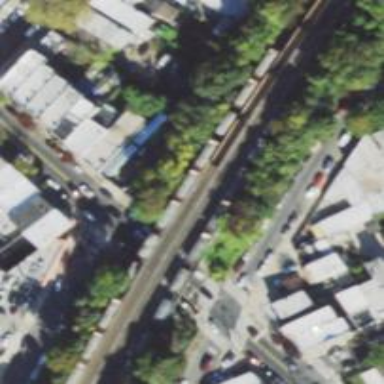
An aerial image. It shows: Bridge over railway line.